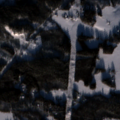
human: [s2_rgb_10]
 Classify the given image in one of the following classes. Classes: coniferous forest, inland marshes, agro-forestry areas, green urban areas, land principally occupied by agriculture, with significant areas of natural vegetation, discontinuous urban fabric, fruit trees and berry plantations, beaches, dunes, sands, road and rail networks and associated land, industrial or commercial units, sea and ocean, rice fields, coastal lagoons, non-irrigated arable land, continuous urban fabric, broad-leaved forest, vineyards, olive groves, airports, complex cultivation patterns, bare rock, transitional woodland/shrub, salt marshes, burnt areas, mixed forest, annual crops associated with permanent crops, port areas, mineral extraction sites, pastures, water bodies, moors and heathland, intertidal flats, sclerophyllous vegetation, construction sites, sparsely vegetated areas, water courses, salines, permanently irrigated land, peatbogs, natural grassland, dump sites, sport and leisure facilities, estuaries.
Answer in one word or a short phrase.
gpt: discontinuous urban fabric, land principally occupied by agriculture, with significant areas of natural vegetation, mixed forest, transitional woodland/shrub